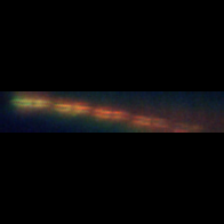
Taxon: Psuedo-nitzschia
Group: Diatoms